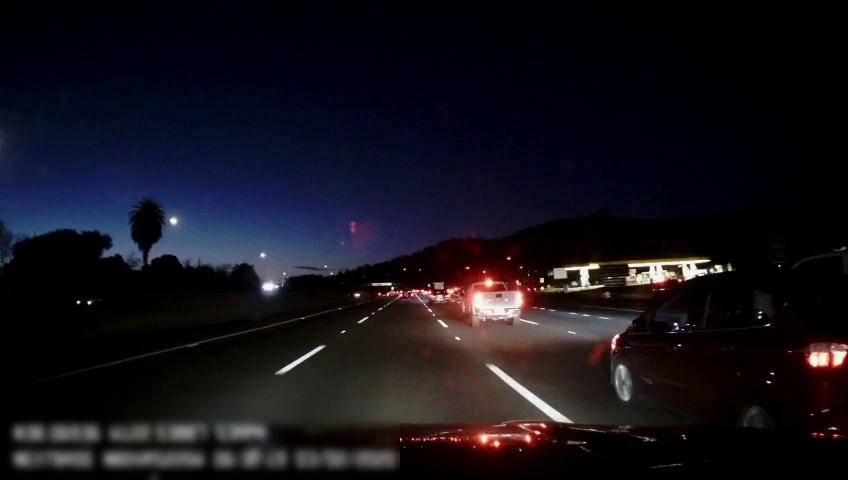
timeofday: Night
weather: Other
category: Drivable Space
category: Vehicles | Car
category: Vehicles | Truck
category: Vehicles | Car
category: Vehicles | Truck
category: Vehicles | Car
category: Vehicles | Car
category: Vehicles | Car
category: Vehicles | Other LV
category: Lanes | Alternate Lane
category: Lanes | Current Lane
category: Lanes | Current Lane
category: Lanes | Alternate Lane
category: Lanes | Alternate Lane
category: Lanes | Alternate Lane